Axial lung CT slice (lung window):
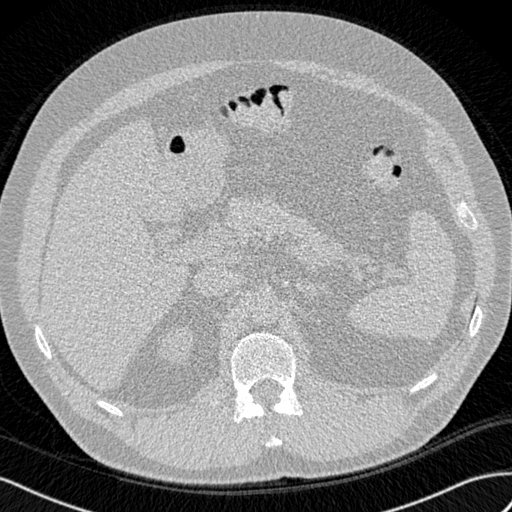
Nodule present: no